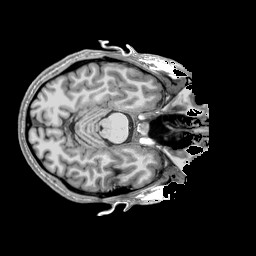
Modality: T1w
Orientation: coronal
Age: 36
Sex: male